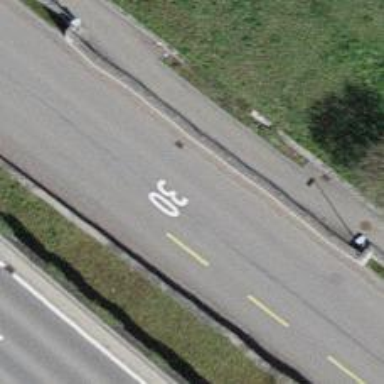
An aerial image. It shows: Tertiary road with asphalt surface. The road has cycle lane on the left side.